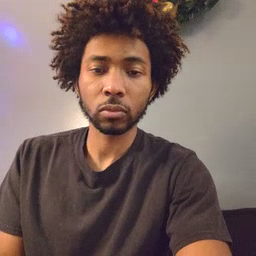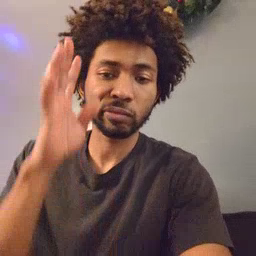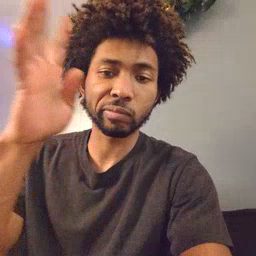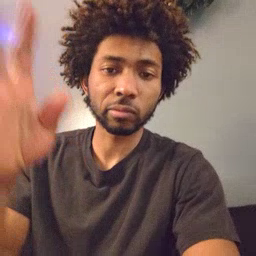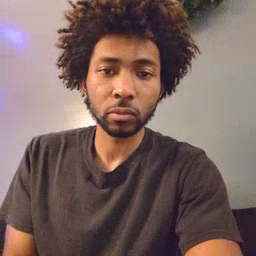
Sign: pretend